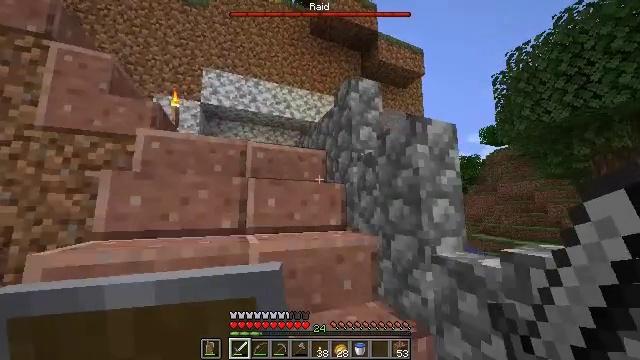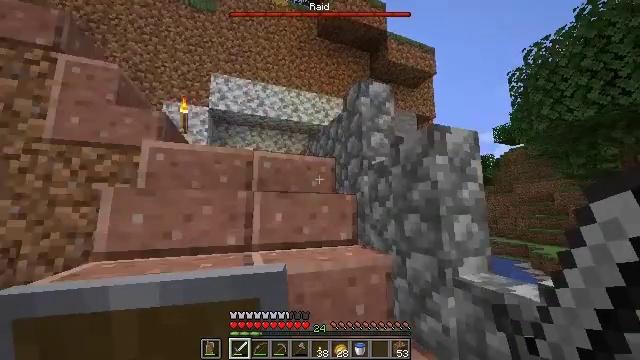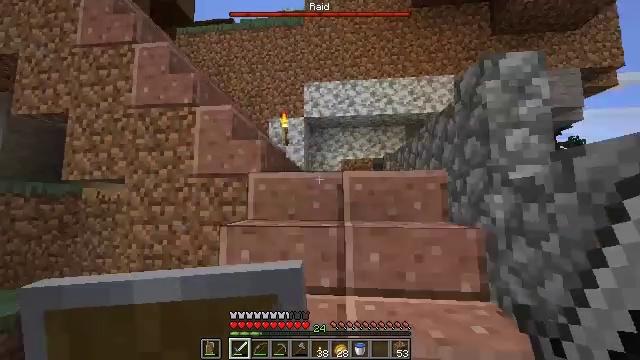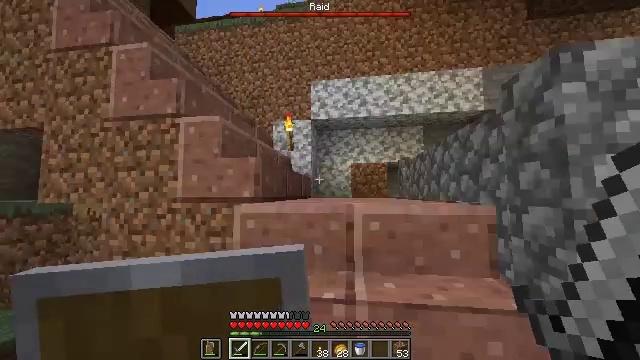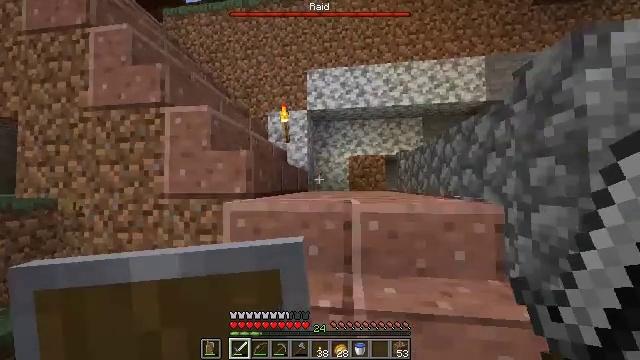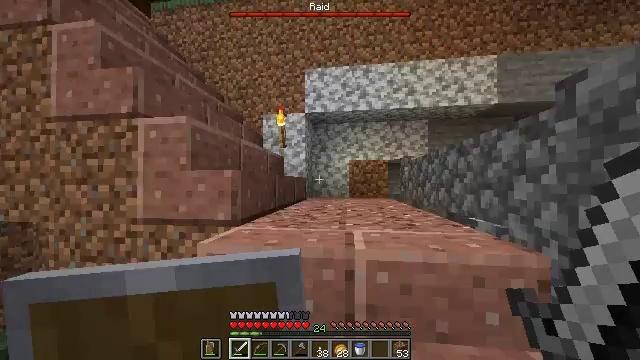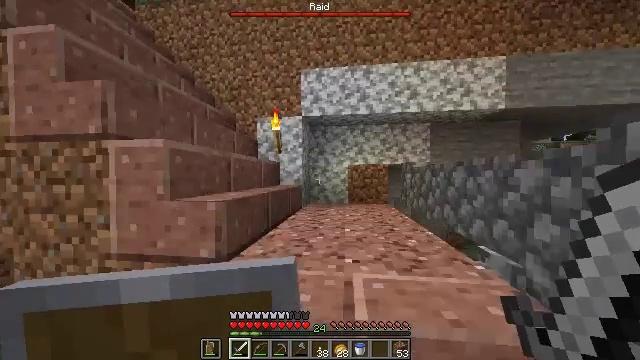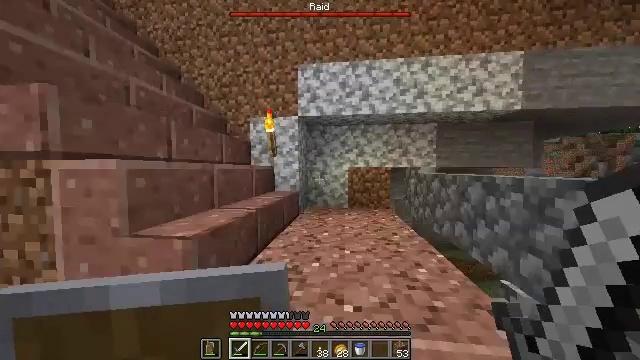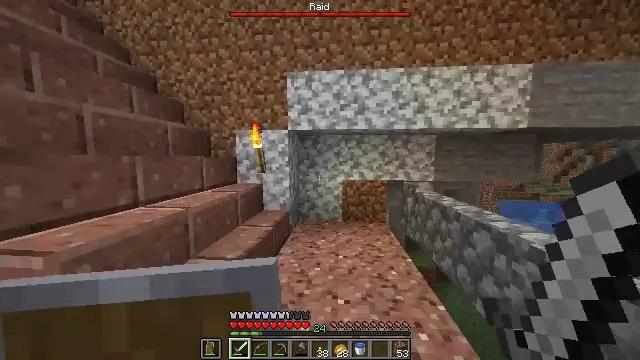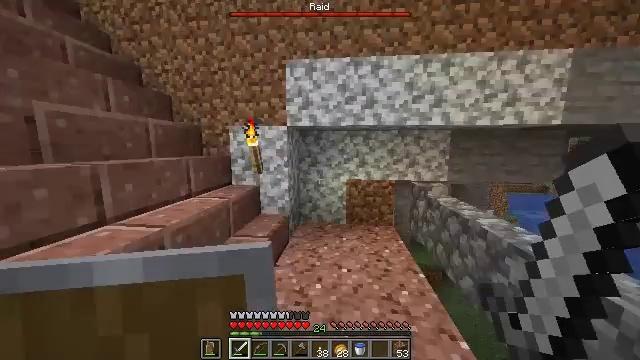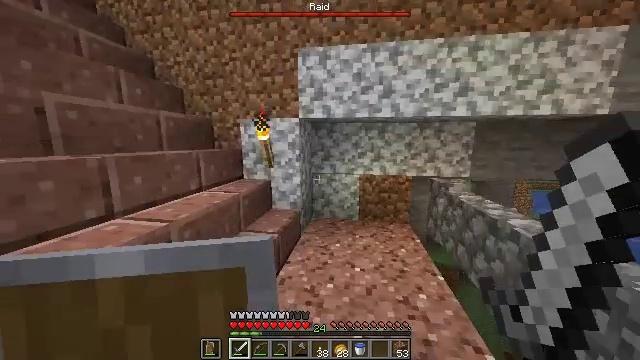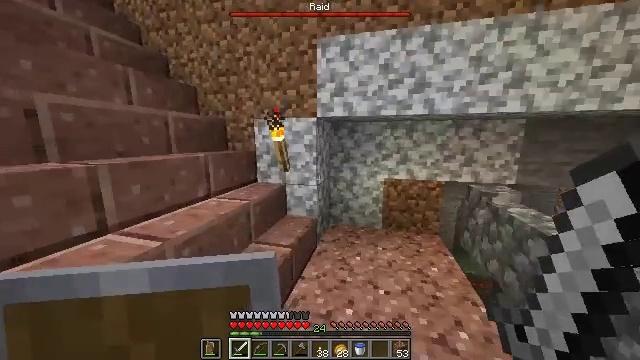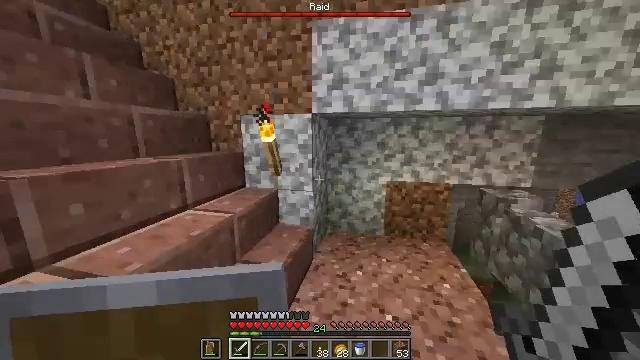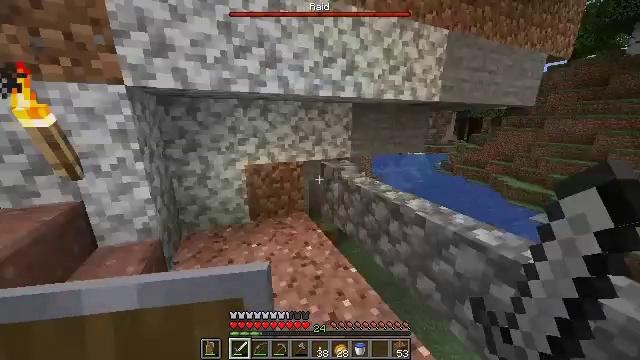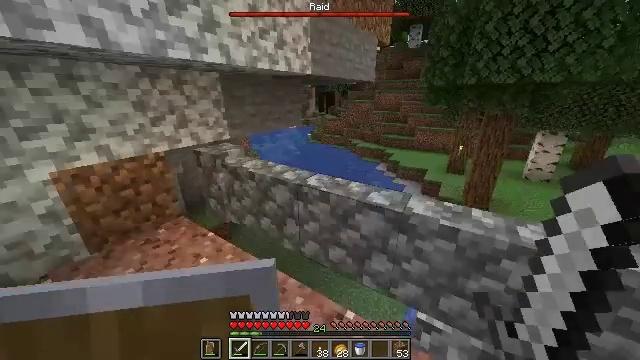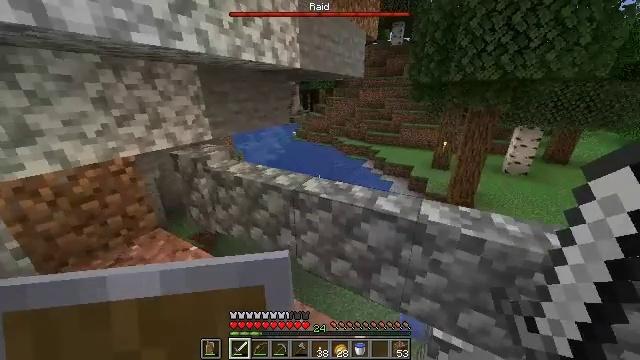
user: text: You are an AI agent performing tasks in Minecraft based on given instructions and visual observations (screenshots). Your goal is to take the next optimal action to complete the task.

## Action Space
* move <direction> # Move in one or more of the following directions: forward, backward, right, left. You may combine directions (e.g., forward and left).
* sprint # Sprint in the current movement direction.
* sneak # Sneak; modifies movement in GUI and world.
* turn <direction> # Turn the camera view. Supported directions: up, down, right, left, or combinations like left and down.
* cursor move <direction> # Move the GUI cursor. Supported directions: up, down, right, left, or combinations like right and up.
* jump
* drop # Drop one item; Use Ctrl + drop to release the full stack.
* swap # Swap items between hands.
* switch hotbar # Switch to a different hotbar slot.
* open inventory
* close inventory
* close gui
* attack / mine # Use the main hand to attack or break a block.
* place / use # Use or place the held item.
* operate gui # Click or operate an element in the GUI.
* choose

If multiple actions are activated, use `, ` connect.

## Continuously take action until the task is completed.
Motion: motion action
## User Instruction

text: Mine grass block from the ground.
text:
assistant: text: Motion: move forward, turn left
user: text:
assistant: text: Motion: move forward, turn left and down
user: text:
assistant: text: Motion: move forward, turn left and down
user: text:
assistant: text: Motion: move forward, turn down
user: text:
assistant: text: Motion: move forward
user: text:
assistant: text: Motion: move forward, turn down
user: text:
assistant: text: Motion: move forward, turn down
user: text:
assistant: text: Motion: move forward, turn right and down
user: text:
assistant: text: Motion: move forward, turn down
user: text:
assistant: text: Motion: move forward, turn left and down
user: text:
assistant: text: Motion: move forward, turn left
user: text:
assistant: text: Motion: move forward, turn right
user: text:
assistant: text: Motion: move forward, turn right and down
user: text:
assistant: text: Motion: move forward, turn right and down
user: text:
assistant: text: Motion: move forward, turn right
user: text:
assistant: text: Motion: no_op
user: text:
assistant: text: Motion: turn left
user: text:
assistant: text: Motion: no_op
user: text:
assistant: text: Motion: no_op
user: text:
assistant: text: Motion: no_op
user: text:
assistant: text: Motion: no_op
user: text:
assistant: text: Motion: move left, turn left
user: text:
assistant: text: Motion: move left, turn left and up
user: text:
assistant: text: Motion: move forward and move left, turn left and up
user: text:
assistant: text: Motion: move forward and move left, turn left and up
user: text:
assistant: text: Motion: move forward, turn left and up
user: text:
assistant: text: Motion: move forward, sprint, turn left
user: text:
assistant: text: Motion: move forward, sprint, turn left and up
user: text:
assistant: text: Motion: move forward, sprint, turn left and up
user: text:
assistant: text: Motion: move forward, turn left